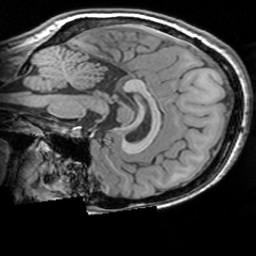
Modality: T1w
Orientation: sagittal
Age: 28
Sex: female
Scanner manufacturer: siemens
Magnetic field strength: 3 T
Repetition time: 1.63 s
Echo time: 0.00311 s